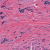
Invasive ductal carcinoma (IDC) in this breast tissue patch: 1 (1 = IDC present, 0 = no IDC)